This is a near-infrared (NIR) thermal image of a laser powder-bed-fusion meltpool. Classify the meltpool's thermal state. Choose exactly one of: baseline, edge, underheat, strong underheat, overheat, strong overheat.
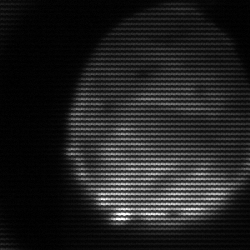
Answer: edge